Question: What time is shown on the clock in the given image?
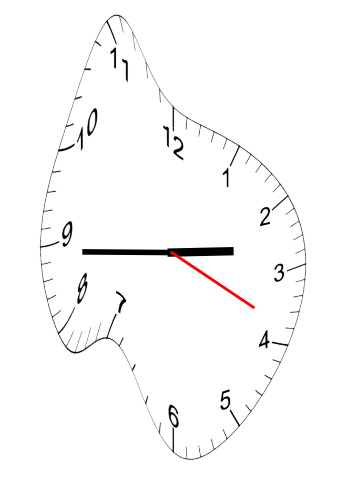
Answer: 02:44:19